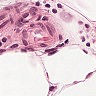
Metastatic tissue present: no